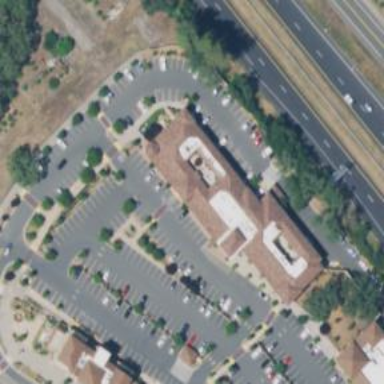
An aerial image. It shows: Veterinary facility.